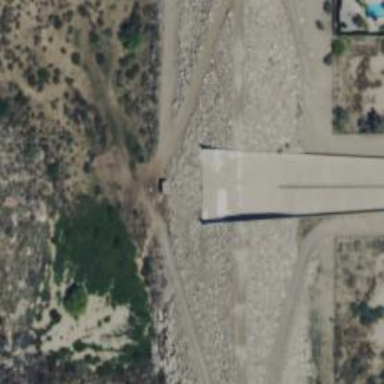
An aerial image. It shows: Spillway along waterway.